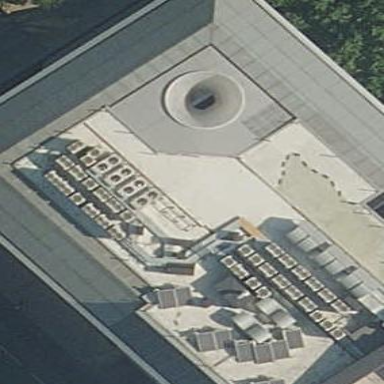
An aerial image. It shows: Office building.